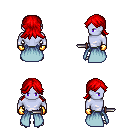
a pixel art fantasy rpg character, male body template, dark elf, purple skin, overskirt, teal pants, red loose hair, gold gloves, metal boots, dagger, four views (front, back, left, right), 2x2 character sprite sheet, small pixel art, hard edges, no anti-aliasing